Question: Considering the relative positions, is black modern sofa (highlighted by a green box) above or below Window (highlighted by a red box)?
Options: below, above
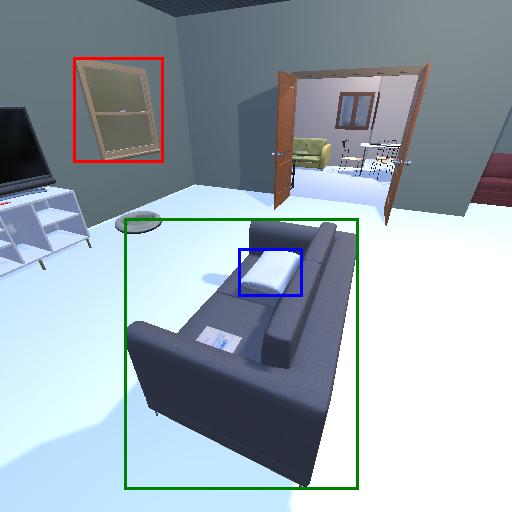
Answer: below